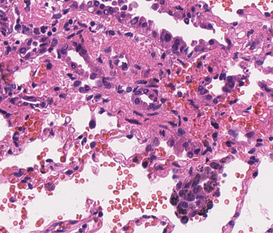
Tumor epithelial tissue: yes
Tumor-associated stroma tissue: yes
Normal tissue: no